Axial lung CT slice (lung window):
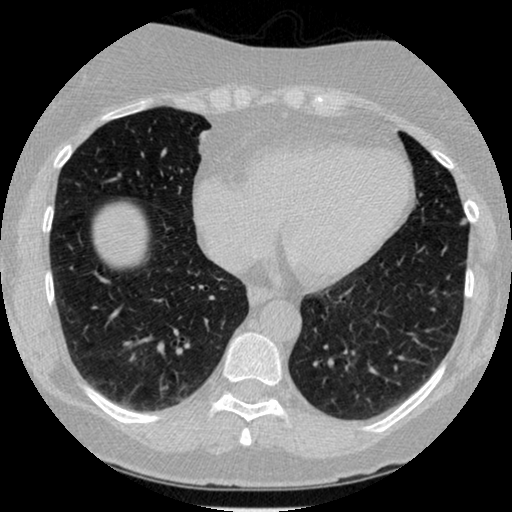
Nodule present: no